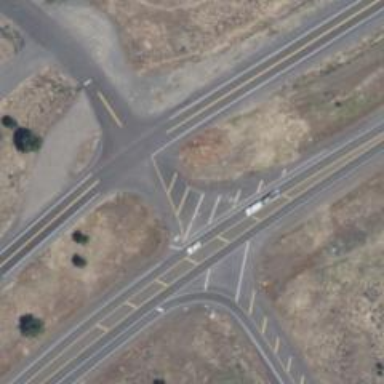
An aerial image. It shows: Trunk link highway.